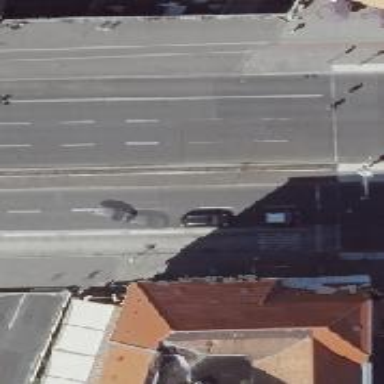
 there is asphalt sidewalk and shared bus and cycle lane."